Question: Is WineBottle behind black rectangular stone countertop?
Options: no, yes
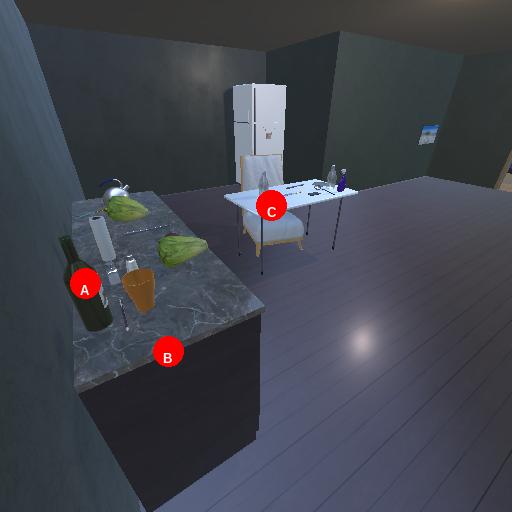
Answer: no